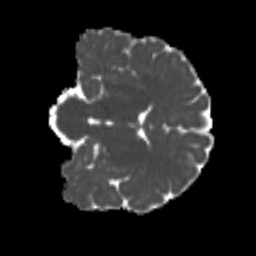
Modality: MD
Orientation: coronal
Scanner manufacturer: siemens
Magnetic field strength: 3 T
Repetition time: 4 s
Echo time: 0.0594 s